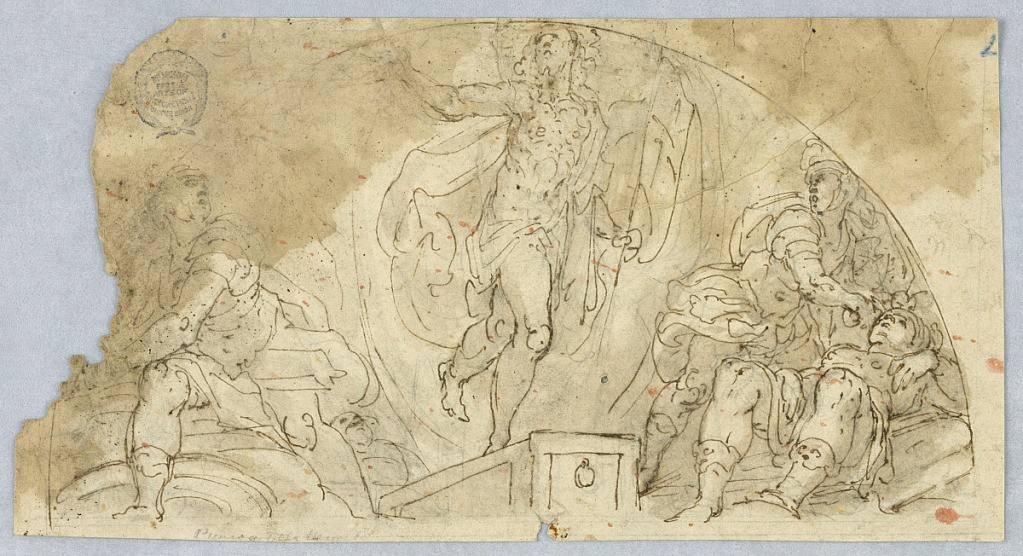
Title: Semi-circular Figural Scene with Central Figure Possibly Ascending
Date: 17th–18th century
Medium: Ink and pencil on paper
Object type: Drawing
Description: Central figure, wearing a cloth around his hips, appears to ascend from a rectangular box while a clothed male figure on the left tries to flee. On the right one man lies down as if wounded and is tended by another who looks up and left in awe of the central figure.